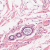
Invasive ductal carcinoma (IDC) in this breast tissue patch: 0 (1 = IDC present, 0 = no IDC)